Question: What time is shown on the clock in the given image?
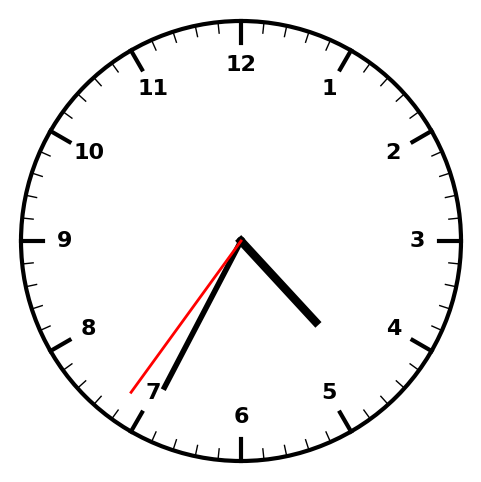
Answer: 04:34:36